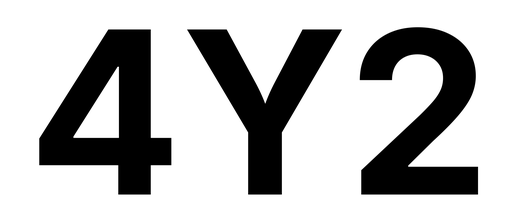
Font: Inter_Bold